Question: I am trying that add section 'separator' header for 'ListView' in 'drawerLayout' but i can not see 'separators' and i just see titles.
This my code :
'''
public class MainActivity extends ActionBarActivity {
protected void onCreate(Bundle savedInstanceState) {
super.onCreate(savedInstanceState);
setContentView(R.layout.activity_main);
public Cursor cursor;
public Cursor cursorsex;
public ArrayList<String> array;
public ArrayList<String> arraysex;
private ArrayAdapter<String> listAdapter ;
private ArrayAdapter<String> listAdaptersex ;
private ListView mDrawerList;
private ListView mDrawerListsex;
.....
Connection to sqlite
.....
sql = db.openDataBase();
cursor = sql.rawQuery("SELECT Title FROM WebSite_CategoryBack WHERE ParentID=0;", null);
array = new ArrayList<String>();
while(cursor.moveToNext()){
Titel_Drawer = cursor.getString(cursor.getColumnIndex("Title"));
array.add(Titel_Drawer);
}
cursor.close();
cursorsex = sql.rawQuery("SELECT Title FROM WebSite_CategoryBack WHERE ParentID=0;", null);
arraysex = new ArrayList<String>();
while(cursorsex.moveToNext()){
Titel_Drawer = cursorsex.getString(cursorsex.getColumnIndex("Comment"));
arraysex.add(Titel_Drawer);
}
cursorsex.close();
mDrawerLayout = (DrawerLayout) findViewById(R.id.drawer_layout);
mDrawerList = (ListView) findViewById(R.id.left_drawer);
mDrawerListsex = (ListView) findViewById(R.id.sex);
listAdapter = new ArrayAdapter<String>(this, R.layout.drawer_list,R.id.textView, array);
mDrawerList.setAdapter( listAdapter );
listAdaptersex = new ArrayAdapter<String>(this, R.layout.xxx,R.id.xxx, arraysex);
mDrawerListsex.setAdapter( listAdaptersex );
}
}
'''
This is 'xxx.xml':
'''
<?xml version="1.0" encoding="utf-8"?>
<TextView xmlns:android="http://schemas.android.com/apk/res/android"
android:layout_width="fill_parent"
android:layout_height="wrap_content"
android:id="@+id/xxx"/>
'''
This is 'drawer_list.xml':
'''
<?xml version="1.0" encoding="utf-8"?>
<TextView xmlns:android="http://schemas.android.com/apk/res/android"
android:layout_width="fill_parent"
android:layout_height="wrap_content"
android:id="@+id/textView"/>
'''
This is 'activity_main.xml':
'''
<android.support.v4.widget.DrawerLayout
xmlns:android="http://schemas.android.com/apk/res/android"
xmlns:tools="http://schemas.android.com/tools"
android:id="@+id/drawer_layout"
android:layout_width="match_parent"
android:layout_height="match_parent"
tools:context=".MainActivity">
<!-- The main content view -->
<FrameLayout
android:id="@+id/content_frame"
android:layout_width="match_parent"
android:layout_height="match_parent"/>
<LinearLayout
android:id="@+id/drawer"
android:layout_width="240dp"
android:layout_height="match_parent"
android:orientation="vertical"
android:layout_gravity="start">
<TextView
android:layout_width="240dp"
android:layout_height="25dp"
android:textSize="20sp"
android:gravity="center"
android:text="@string/prof"
android:background="@drawable/drawer_title_shape" />
<!-- The navigation drawer -->
<ir.makarem.extentions.ClearableEditText
android:id="@+id/SearchEdittxt"
android:drawableLeft="@drawable/ic_action_search"
android:layout_width="240dp"
android:layout_height="35dip"
android:background="@drawable/textlines"
android:gravity="right"
android:hint="@string/action_search" />
<ListView
android:id="@+id/left_drawer"
android:layout_width="240dp"
android:layout_height="match_parent"
android:layout_gravity="start"
android:choiceMode="singleChoice"
android:divider="@android:color/transparent"
android:dividerHeight="0dp"
android:background="#FFDDDDDD"/>
<ListView
android:id="@+id/sex"
android:layout_width="240dp"
android:layout_height="match_parent"
android:layout_gravity="start"
android:choiceMode="singleChoice"
android:divider="@android:color/transparent"
android:dividerHeight="0dp"
android:background="#FFDDDDDD"/>
</LinearLayout>
</android.support.v4.widget.DrawerLayout>
'''
For example i need to see look like this photo.

I add two 'TextView' for Title and two 'ListView'.
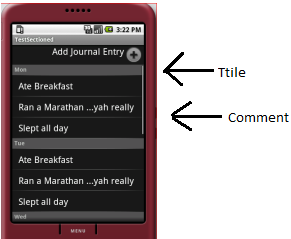
Answer: you have to use section header listview to achieve this functionality
Refrence link <URL>